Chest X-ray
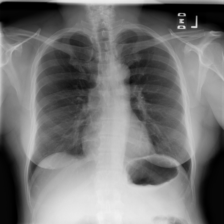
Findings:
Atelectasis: negative
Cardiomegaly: negative
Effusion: negative
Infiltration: negative
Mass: negative
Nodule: negative
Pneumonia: negative
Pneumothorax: negative
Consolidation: negative
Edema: negative
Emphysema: negative
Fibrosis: negative
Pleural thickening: negative
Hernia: negative